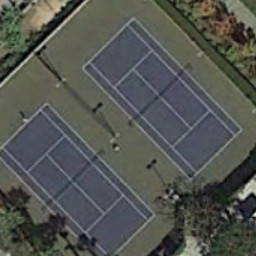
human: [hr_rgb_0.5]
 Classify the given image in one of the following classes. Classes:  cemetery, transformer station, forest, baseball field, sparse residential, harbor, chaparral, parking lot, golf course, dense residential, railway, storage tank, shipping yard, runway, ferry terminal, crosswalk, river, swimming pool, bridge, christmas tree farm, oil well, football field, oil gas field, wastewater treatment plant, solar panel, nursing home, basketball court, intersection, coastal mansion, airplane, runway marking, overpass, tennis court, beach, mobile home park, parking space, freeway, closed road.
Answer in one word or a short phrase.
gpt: tennis court